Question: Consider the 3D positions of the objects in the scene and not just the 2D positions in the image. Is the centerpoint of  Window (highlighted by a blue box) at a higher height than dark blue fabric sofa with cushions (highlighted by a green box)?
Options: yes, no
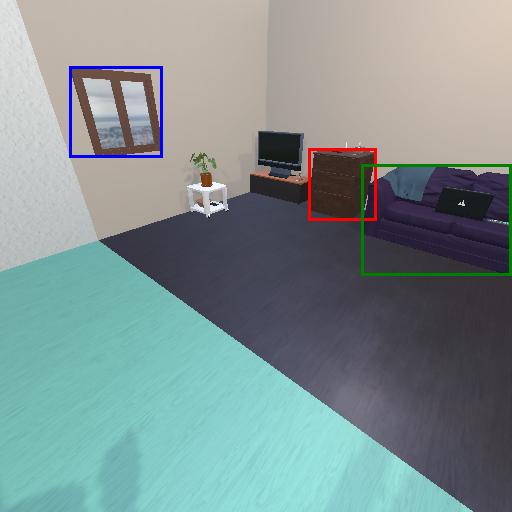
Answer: yes